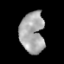
Tissue: lung
Cell type: T cells
Senescence score: 0.2096
Nuclear area (px): 985
Mean DAPI intensity: 166.476